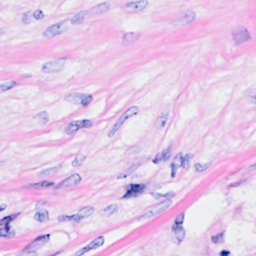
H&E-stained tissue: Breast